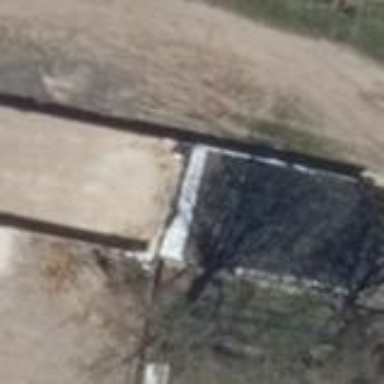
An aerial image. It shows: Bunker silo.